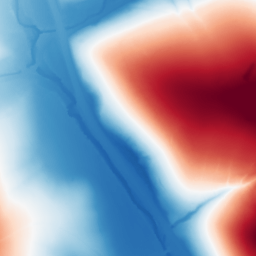
Category: trend_removal
Decomposition family: polynomial
Decomposition parameters: degree: 2
Upsampling method: bicubic
Upsampling parameters: scale: 4
Upsampling scale: 4